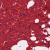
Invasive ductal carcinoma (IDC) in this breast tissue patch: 0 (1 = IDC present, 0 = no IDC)